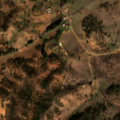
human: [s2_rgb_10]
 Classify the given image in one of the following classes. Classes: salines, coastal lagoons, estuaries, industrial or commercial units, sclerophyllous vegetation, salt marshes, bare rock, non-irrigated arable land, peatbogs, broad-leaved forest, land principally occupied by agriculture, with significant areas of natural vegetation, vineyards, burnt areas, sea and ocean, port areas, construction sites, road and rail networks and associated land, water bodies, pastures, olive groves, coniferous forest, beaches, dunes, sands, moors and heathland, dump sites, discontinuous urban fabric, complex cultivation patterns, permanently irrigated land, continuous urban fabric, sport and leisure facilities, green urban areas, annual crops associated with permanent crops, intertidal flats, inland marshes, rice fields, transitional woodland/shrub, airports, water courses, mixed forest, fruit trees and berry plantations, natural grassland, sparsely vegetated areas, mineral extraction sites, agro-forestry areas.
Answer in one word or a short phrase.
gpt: non-irrigated arable land, pastures, agro-forestry areas, broad-leaved forest